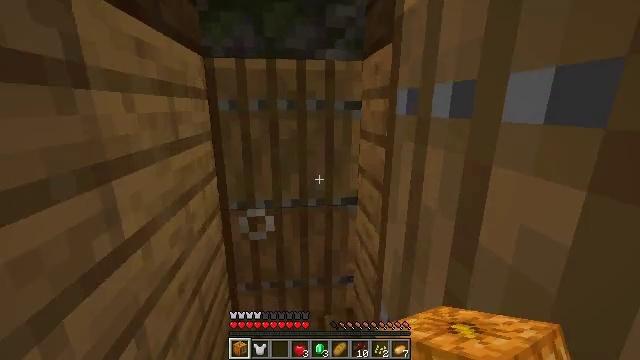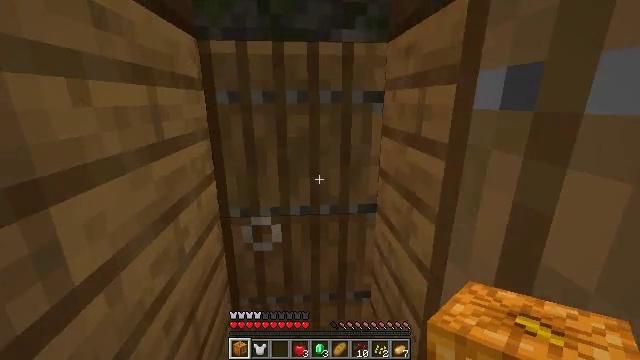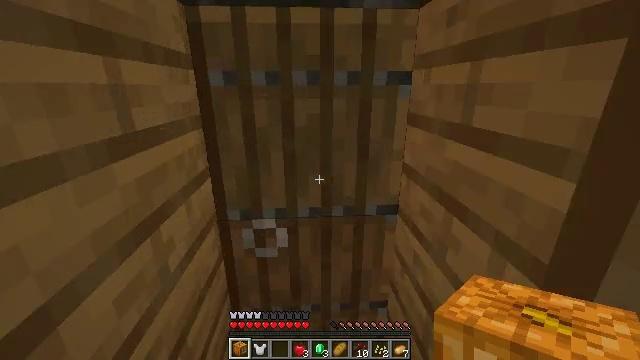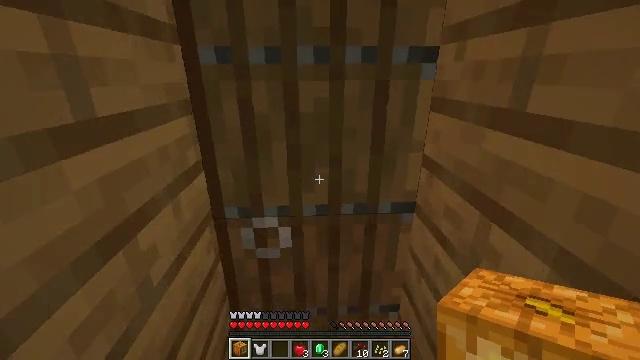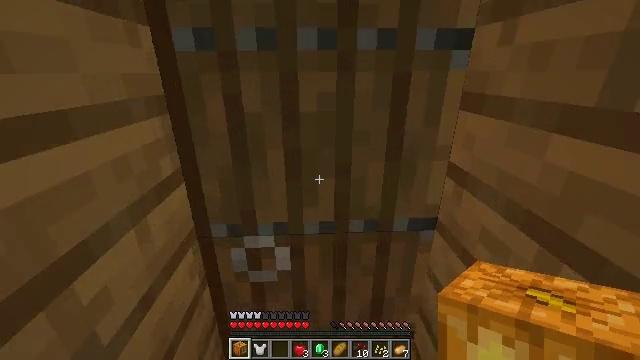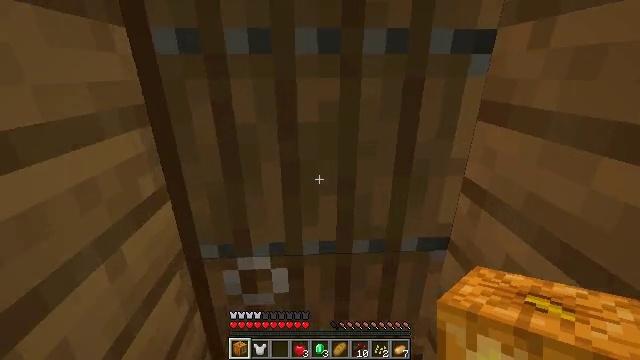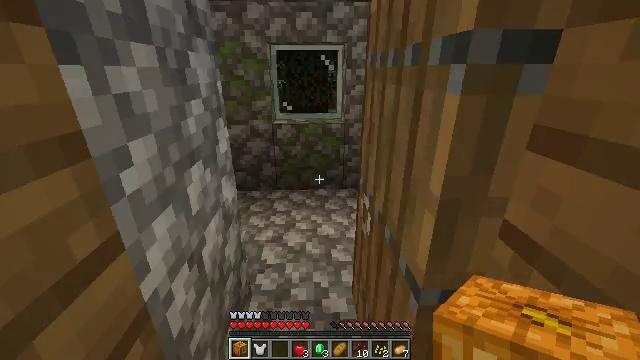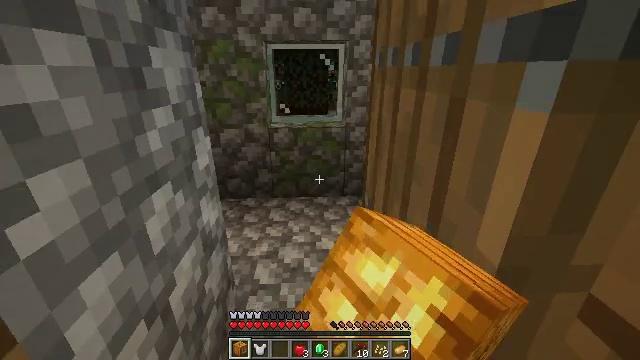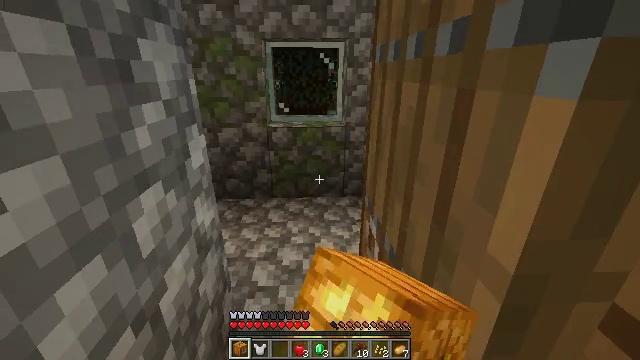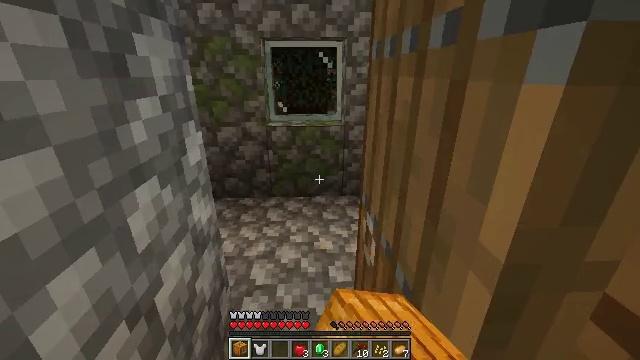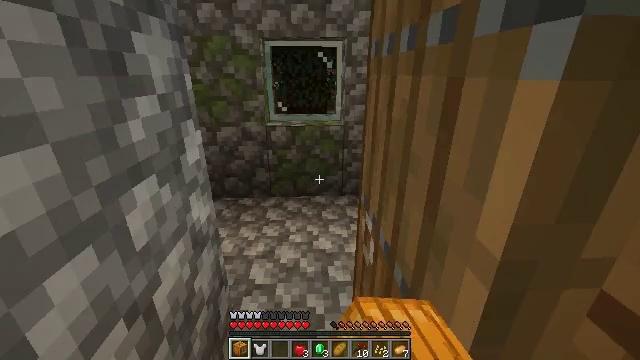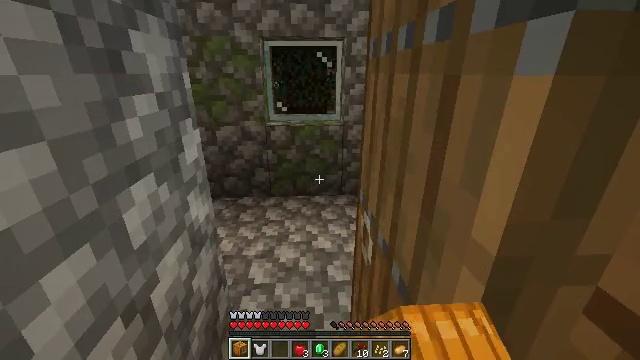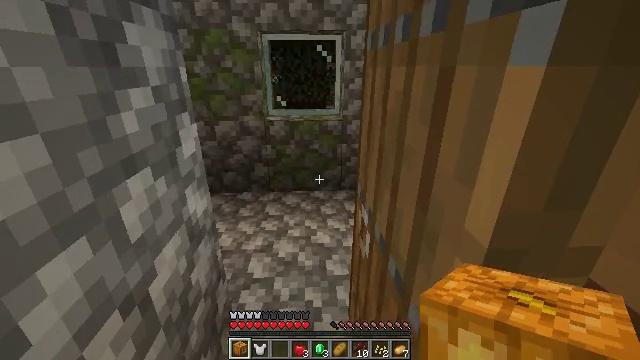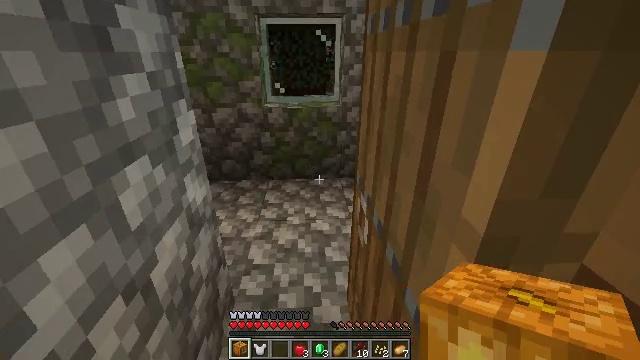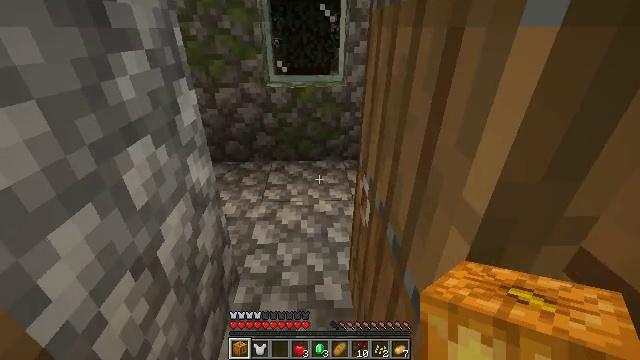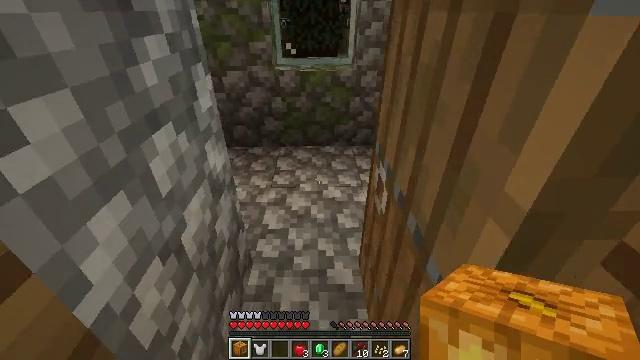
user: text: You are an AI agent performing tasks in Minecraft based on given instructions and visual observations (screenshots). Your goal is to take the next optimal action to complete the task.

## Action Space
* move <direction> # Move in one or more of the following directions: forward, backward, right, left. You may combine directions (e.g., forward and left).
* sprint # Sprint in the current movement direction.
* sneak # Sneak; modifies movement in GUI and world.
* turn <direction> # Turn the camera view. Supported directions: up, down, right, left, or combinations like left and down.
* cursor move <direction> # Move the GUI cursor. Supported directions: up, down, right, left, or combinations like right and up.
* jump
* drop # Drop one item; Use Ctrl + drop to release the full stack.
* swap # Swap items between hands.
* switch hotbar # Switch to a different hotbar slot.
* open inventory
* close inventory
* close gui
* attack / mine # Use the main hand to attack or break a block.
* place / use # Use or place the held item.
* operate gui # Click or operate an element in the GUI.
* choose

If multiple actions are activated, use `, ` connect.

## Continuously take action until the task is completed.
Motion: motion action
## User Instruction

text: Gather sweet berries from the bush.
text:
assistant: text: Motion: move forward, turn left and down
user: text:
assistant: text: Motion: move forward, turn left and down
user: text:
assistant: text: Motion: move forward, turn down
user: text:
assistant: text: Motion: move forward
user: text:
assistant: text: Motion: move forward
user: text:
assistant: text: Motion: move forward, use / place
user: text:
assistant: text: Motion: move forward, use / place
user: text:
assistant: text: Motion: move forward, use / place
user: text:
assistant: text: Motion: move forward
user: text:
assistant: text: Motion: move forward
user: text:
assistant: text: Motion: move forward
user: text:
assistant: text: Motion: move forward, turn down
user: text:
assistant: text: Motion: move forward, turn down
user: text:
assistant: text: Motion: move forward, turn down
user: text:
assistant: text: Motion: move left, turn down
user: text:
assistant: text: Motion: move left, turn left and down
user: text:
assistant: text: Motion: move left
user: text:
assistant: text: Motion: move forward and move left
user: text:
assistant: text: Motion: move forward and move left, turn right
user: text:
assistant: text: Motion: move forward, turn right
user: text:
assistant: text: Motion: move forward, turn right
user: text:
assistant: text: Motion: move forward, turn right
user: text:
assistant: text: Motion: move forward, turn right
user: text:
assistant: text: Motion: move forward
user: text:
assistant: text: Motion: move forward
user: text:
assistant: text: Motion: move forward
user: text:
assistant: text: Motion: no_op
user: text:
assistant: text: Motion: turn right and down
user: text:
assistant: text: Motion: turn right and down
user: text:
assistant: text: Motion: turn right and down